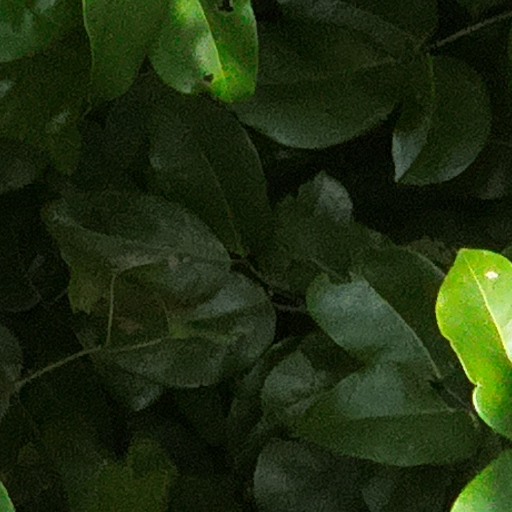
Species: Prioria copaifera
GBIF accepted scientific name: Prioria copaifera
Crown area (m\u00b2): 75.846